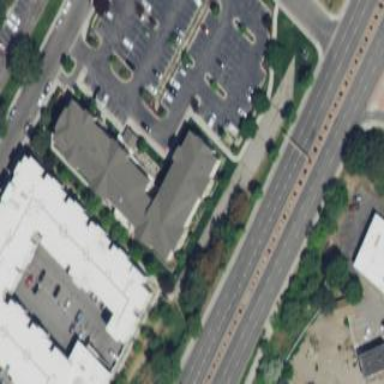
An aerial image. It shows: Hotel building.